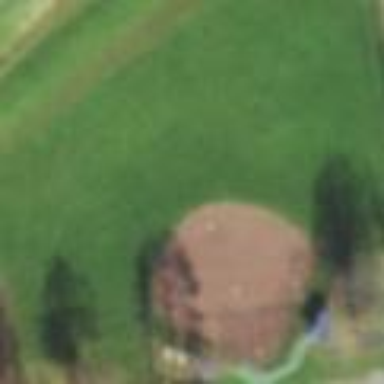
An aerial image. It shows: Baseball pitch for leisure land activities.